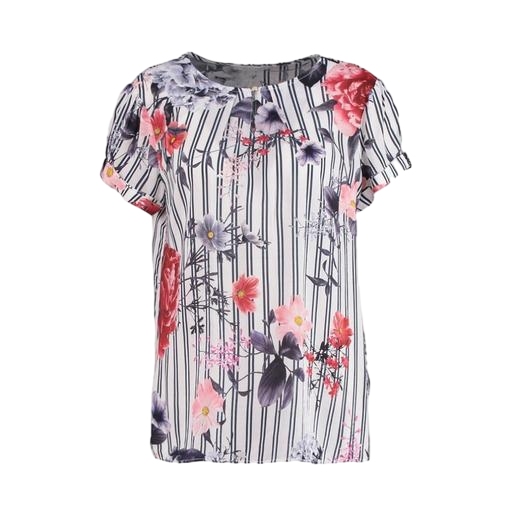
multicolor floral-print t-shirt only macy, multicolor petite floral-print short-sleeve top only macy, black printed short-sleeve top only macy, white background